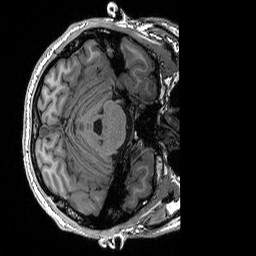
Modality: T1w
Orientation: axial
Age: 26
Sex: male
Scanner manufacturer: siemens
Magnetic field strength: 3 T
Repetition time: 2.53 s
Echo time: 0.0033 s